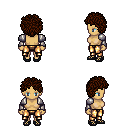
a pixel art fantasy rpg character, female body template, human, tanned skin, steel arm armor, gold greaves, brown curly afro hairstyle, ghillies, four views (front, back, left, right), 2x2 character sprite sheet, small pixel art, hard edges, no anti-aliasing